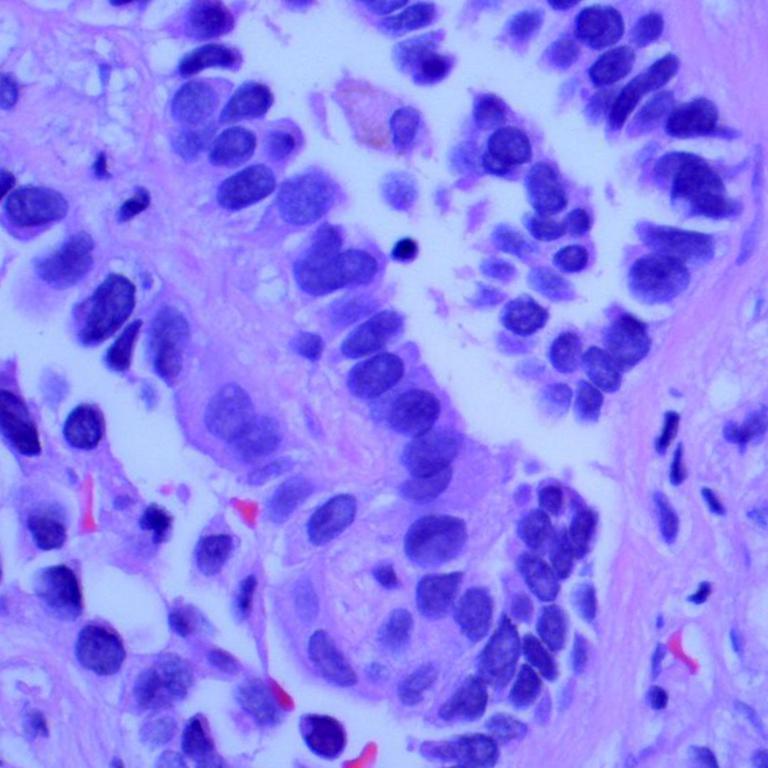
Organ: lung
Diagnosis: adenocarcinomas